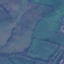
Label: Pasture